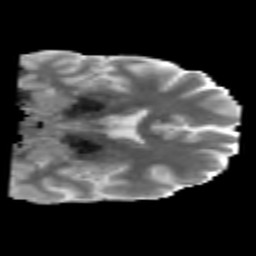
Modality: MD
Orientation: coronal
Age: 35
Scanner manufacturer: philips
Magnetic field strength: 3 T
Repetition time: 8.582 s
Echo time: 0.1273 s